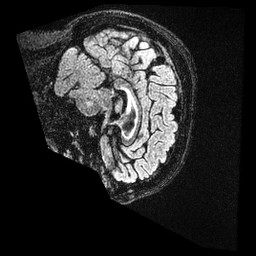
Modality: FLAIR
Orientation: sagittal
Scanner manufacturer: ge
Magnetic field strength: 1.5 T
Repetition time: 5.7 s
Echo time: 0.1326 s